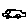
Label: car